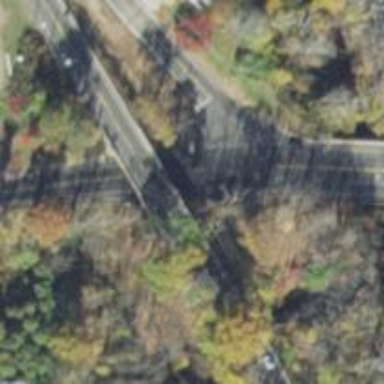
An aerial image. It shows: Trunk highway bridge.